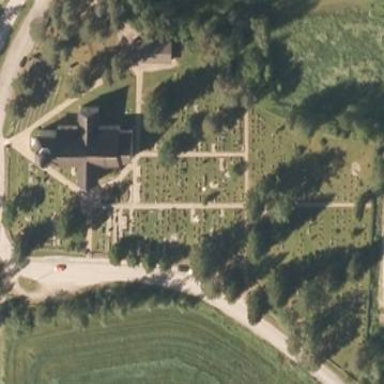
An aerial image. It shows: Cemetery.